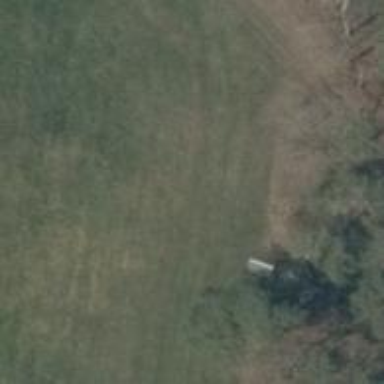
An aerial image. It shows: Picnic shelter provides comfortable rest area.